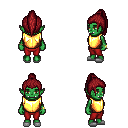
a pixel art fantasy rpg character, female body template, orc, green skin, gold chest armor, red pants, brunette long topknot hairstyle, bracelets, white slippers, four views (front, back, left, right), 2x2 character sprite sheet, small pixel art, hard edges, no anti-aliasing